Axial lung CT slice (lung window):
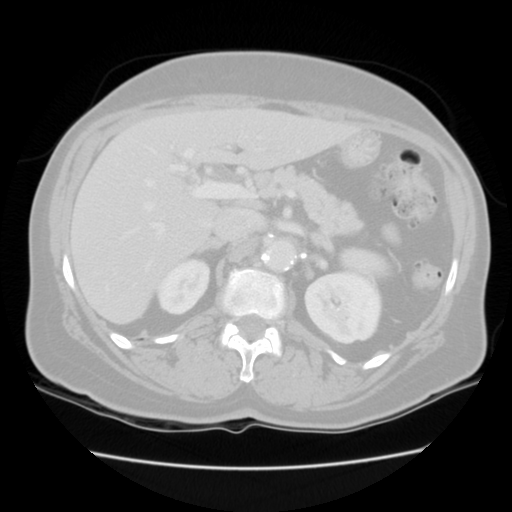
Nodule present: no